Question: I have a custom field I want to import into a dimension in eazyBI. On each issue, this field contains several values separated by semicolons (";"). I can get these values to split and import into a dimension no problem.
Here is what I need help with. The individual values in my field are City, Country pairs. So on an issue in Jira, this custom field might contain a string like "Zurich, Switzerland; London, United Kingdom; Paris, France". I want to import these as multi-level values so that they each go into the dimension under City/Country levels. Right now, all I can manage is to import them as a list of single-level "City, Country" strings.
If I add 'levels = ["Country", "City"]' and 'multiple_values = true' at the same time, when I run an import I get a syntax error from the database.
This is what I have:
'''
[jira.customfield_destinations]
name = "Destinations"
data_type = "string"
dimension = true
check_calculated_value = true # for debugging, remove when everything works
multiple_values = true
levels = ["Country", "City"]
javascript_code = '''
if (issue.fields.customfield_12655) {
const table = issue.fields.customfield_12655
.split('; ')
.map(function (s) { return s.split(', ').reverse(); });
issue.fields.customfield_destinations = table;
}
'''
'''
This is what I get on import:

Is this not supported by the tool, or am I just doing it wrong?
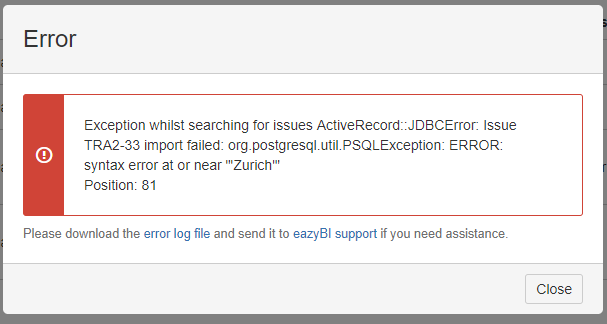
Answer: such combination of configuration parameters is not supported in eazyBI currently. eazyBI cannot read this combination from the array of arrays to tell that you need multiple levels and multiple values.
Alternatively, you can generate the string of listed values, but, for the multiple levels and multiple value fields, you need to provide the delimiter in the split_by parameter. Currently, for both options, the delimiter parameter is with the same name "split_by"; it is not possible to cheat it somehow to cover both options.
Kindly,
Janis, eazyBI support